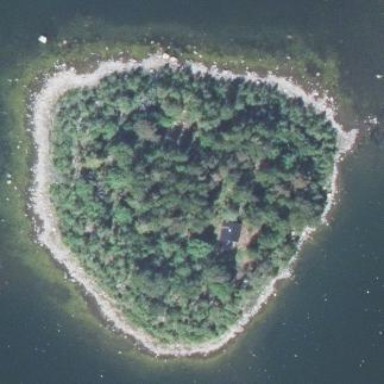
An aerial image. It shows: Islet located along the natural coastline.